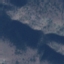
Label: HerbaceousVegetation